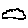
Label: cloud